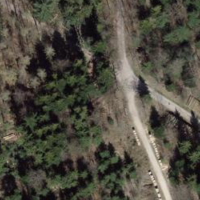
EUNIS habitat code: 41
Species observed at this site:
Tussilago farfara